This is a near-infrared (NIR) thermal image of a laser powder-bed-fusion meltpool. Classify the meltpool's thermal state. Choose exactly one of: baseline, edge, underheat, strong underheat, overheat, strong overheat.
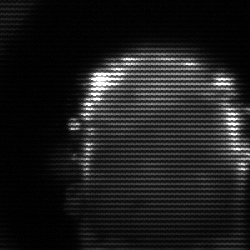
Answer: baseline